Question: I use 'Django 1.6'.
When I have a field that have 'DateTimeField' type, 'Django' automatically use 'Django calendar'.
But in 'Iran' we use 'Persian Calendar' (or 'Jalali Calendar' or 'Farsi Calendar').
How can I change Django auto generation because it generate 'Persian calendar' in page?
In other hand, I want change 'default calendar' with 'Persian Calendar'?

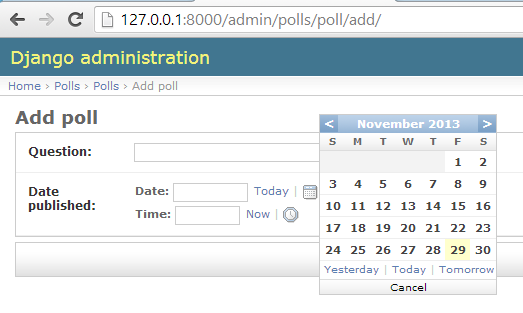
Answer: You will likely have to implement your own <URL> - I do not think Django provides a Persian calendar widget at this point in time.
There is an available <URL> that I was able to locate, but have not yet tested. If it is not a perfect fit, then hopefully it will aid you in writing your own solution.